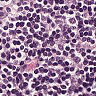
Metastatic tissue present: no